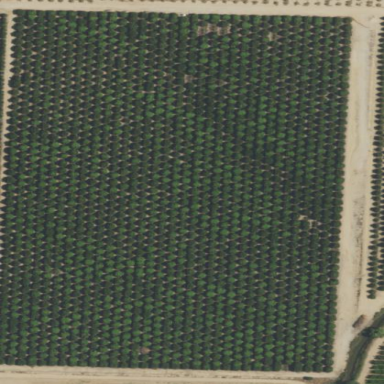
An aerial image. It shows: Orange orchard with rows of orange trees.